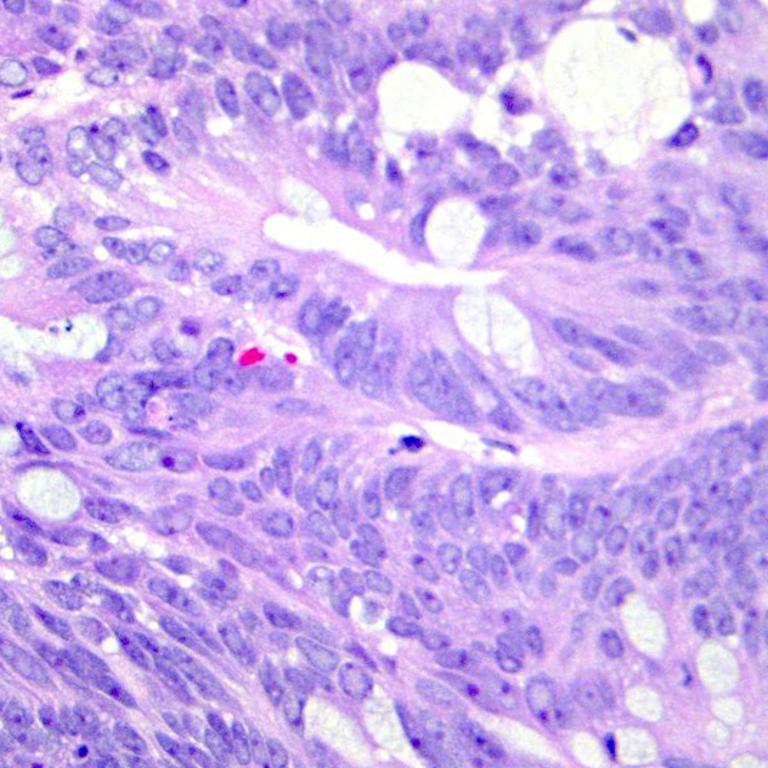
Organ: colon
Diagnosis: adenocarcinomas